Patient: sex M, age 37
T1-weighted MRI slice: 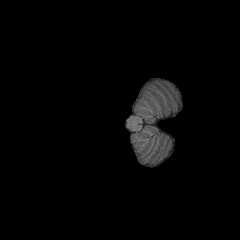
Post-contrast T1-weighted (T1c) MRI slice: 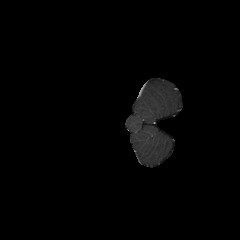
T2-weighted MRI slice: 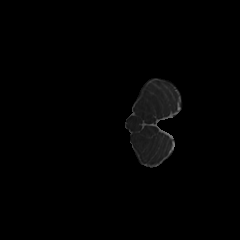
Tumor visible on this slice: no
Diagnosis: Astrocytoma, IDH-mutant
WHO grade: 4